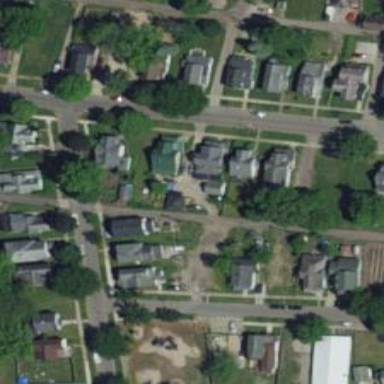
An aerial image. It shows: Alleyway designated as service road.